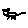
Label: cat